Question: I have a data frame with three variables. Here is the 'str()'
'''
'data.frame': 282 obs. of 2 variables:
$ stars : num 1 3 3.5 2 3.5 3 3.5 3 3.5 3.5 ...
$ is_open: chr "1" "0" "0" "1" ...
'''
Here is a small sample:
'''
structure(list(stars = c(1, 3, 3.5, 2, 3.5), is_open = c("1",
"0", "0", "1", "1")), .Names = c("stars", "is_open"), row.names = c(NA,
5L), class = "data.frame")
'''
I want to make a bar plot with 'ggplot' of the variable 'stars'in form of deciles with a fill for the variable 'is_open'.
But I only get this version because I don't know how to select the 'deciles' and the 'is_open' variable
'''
test %>% select(stars) %>% quantile(na.rm = T, c(0.0, 0.1, 0.2, 0.3, 0.4, 0.5, 0.6, 0.7, 0.8, 0.9, 1)) %>% barplot()
'''
But I only get this result.

With ggplot it is not working:
'''
ggplot(test, aes(x = stars(na.rm = T, c(0.0, 0.1, 0.2, 0.3, 0.4, 0.5, 0.6, 0.7, 0.8, 0.9, 1)), fill = is_open)) + geom_bar(stat = "identity")
Error in stars(na.rm = T, c(0, 0.1, 0.2, 0.3, 0.4, 0.5, 0.6, 0.7, 0.8, : 'x' must be a matrix or a data frame
'''
Any idea how to integrate the 'is_open' variable via 'ggplot'? It should be look like this:
<URL>
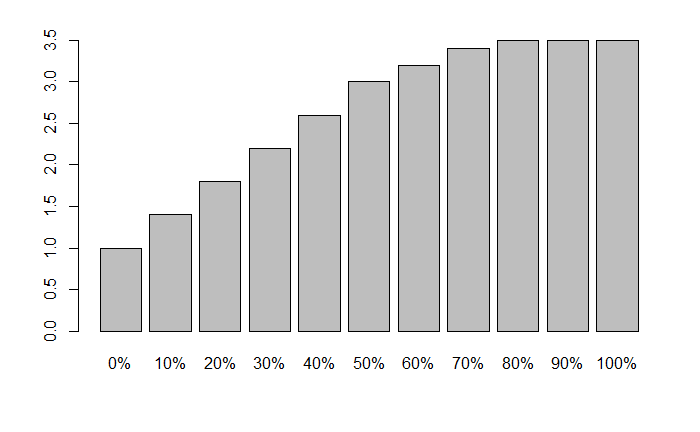
Answer: Make the data.frame first (as Richard suggests). Then plot separately:
'''
library(dplyr)
library(tidyr)
library(ggplot2)
test_quant <- test %>%
group_by(is_open) %>%
do(x = seq(0, 1, 0.1),
quant = quantile(.$stars, seq(0, 1, 0.1))) %>%
unnest()
ggplot(test_quant, aes(as.factor(x), quant, fill = is_open)) +
geom_col(position = 'dodge')
'''
<URL>